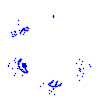
Particle: pion